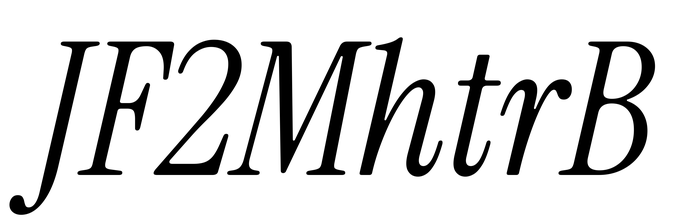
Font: InstrumentSerif-Italic